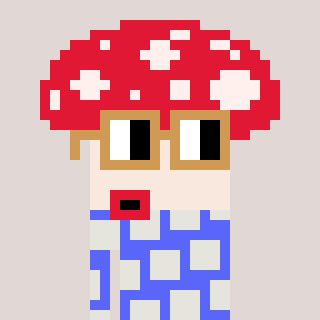
a pixel art character with square brown glasses, a mushroom-shaped head and a purple-colored body on a warm background